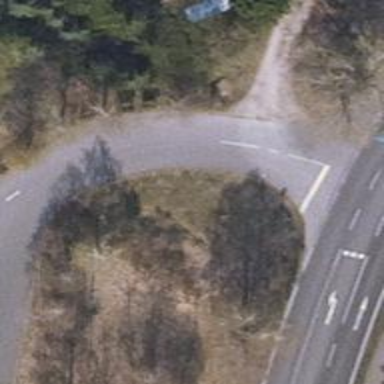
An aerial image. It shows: Asphalt parking aisle road for service vehicles.